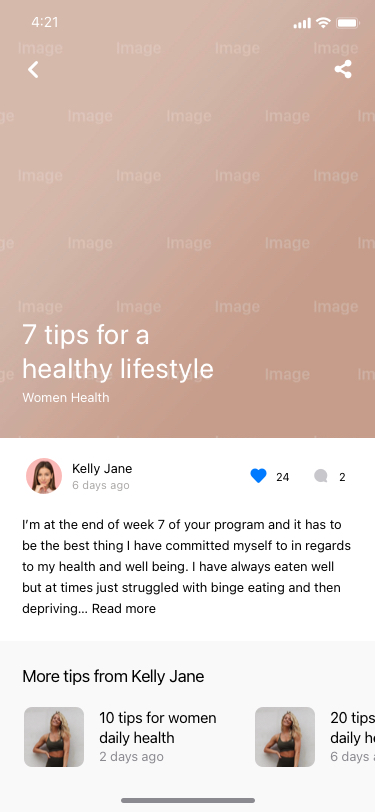
Text in this UI design:
I’m at the end of week 7 of your program and it has to be the best thing I have committed myself to in regards to my health and well being. I have always eaten well but at times just struggled with binge eating and then depriving… Read more
6 days ago
2
24
Kelly Jane
7 tips for a healthy lifestyle
Women Health
20 tips for women daily health
6 days ago
10 tips for women daily health
2 days ago
More tips from Kelly Jane